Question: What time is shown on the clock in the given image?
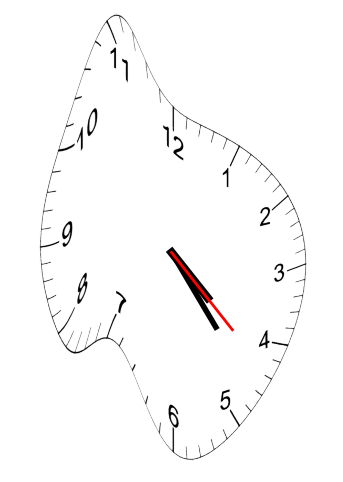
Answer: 04:23:22